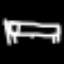
Label: bed